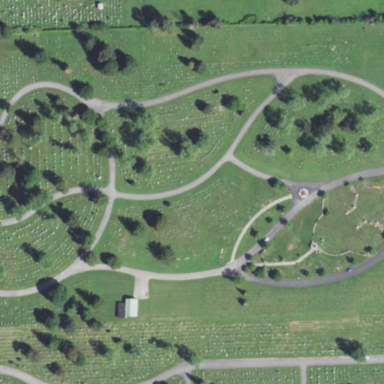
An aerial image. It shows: Cemetery enclosed by fence.